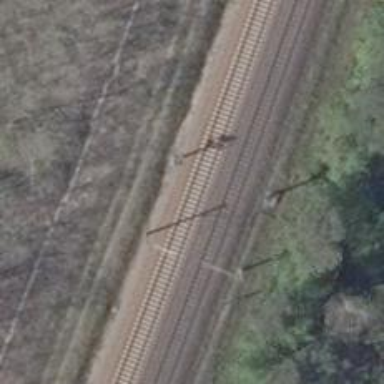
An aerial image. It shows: Railway signal.